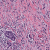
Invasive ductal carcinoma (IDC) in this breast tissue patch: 1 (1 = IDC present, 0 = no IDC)